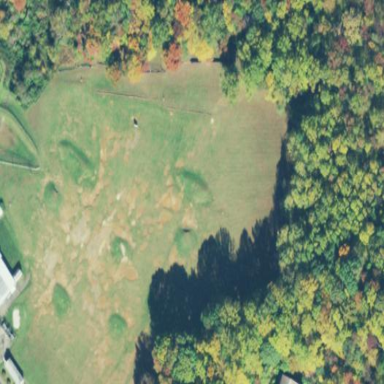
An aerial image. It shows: Grassy area used as driving range for golf.